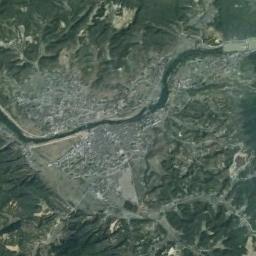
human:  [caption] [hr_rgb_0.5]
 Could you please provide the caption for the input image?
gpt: The river goes through houses and grass .

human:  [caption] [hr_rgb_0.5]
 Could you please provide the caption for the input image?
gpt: The dark green river goes through the residential area in the mountainous area covered with vegetation .

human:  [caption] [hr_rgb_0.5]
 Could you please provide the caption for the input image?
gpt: A winding, Light green long river, On both sides of which are bustling cities and rolling green mountains .

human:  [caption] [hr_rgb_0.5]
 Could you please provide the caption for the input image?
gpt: The river is surrounded by trees .

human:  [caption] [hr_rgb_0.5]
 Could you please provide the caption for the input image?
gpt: There are green mountains and many buildings near the river .